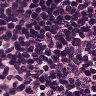
Metastatic tissue present: no